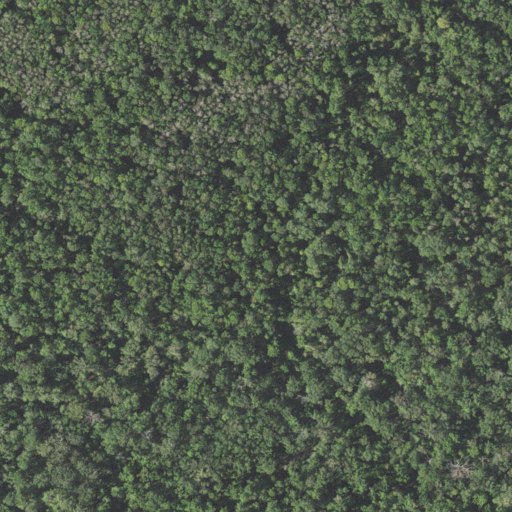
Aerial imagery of island in North Carolina named Big Island containing only woody wetlands